Current action and preconditions to check: path_clear

Your task: For each precondition in the list above, predict whether it will hold at this action.

Consider the current scene as observed from the mobile robot's camera, and analyze the predicted future states of all dynamic agents (e.g., people, animals, vehicles, or any moving entities) within the NEXT SECOND.

IMPORTANT: Only answer "very likely" if you are absolutely certain—based on strong, clear evidence—that a dynamic agent will violate the precondition in the predicted future state. Do NOT answer "very likely" for unlikely, ambiguous, or low-probability risks.

Ask yourself for each precondition: Is there a high probability, with clear and convincing evidence, that the predicted future states of any dynamic agent will interfere with the predicted future state of the currently executing action within the NEXT SECOND, causing that precondition to fail?

Assess the risk level based on these predictions. Use "likely" or "very likely" if motions create a clear risk of interference.

Use "neutral" or "improbable" if agents are nearby but their predicted paths are clearly diverging or non-conflicting.

Failure Risk Categories: "very improbable", "improbable", "neutral", "likely", "very likely"

Answer Format: Output ONLY the probability_of_failure value from these categories: "very improbable", "improbable", "neutral", "likely", "very likely"

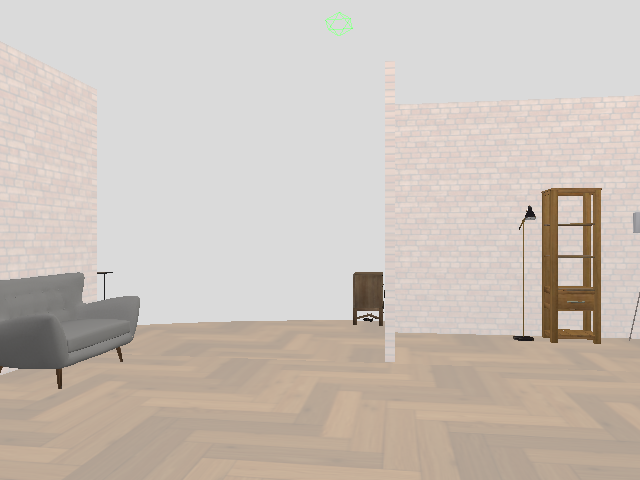

Answer: very improbable